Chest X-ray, AP view. Patient: 26 years old, sex F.
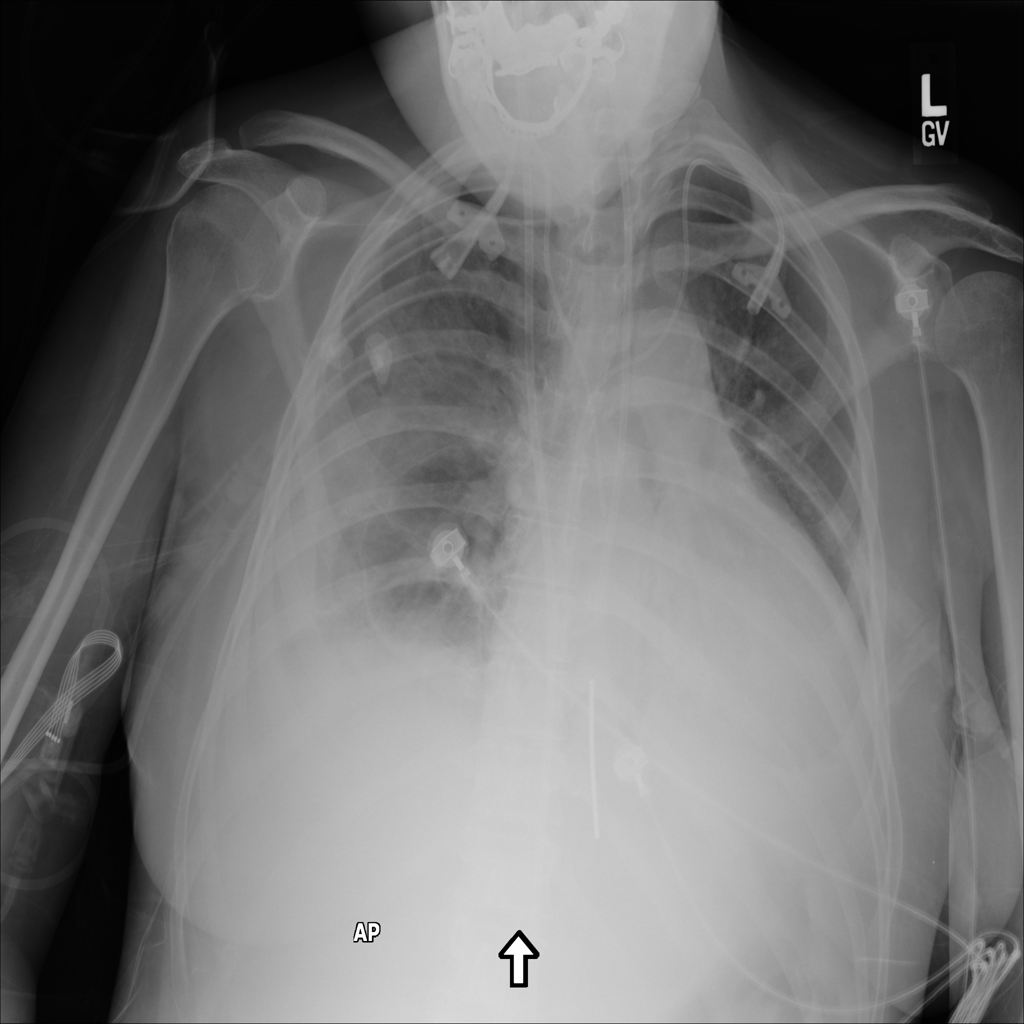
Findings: Consolidation